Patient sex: M
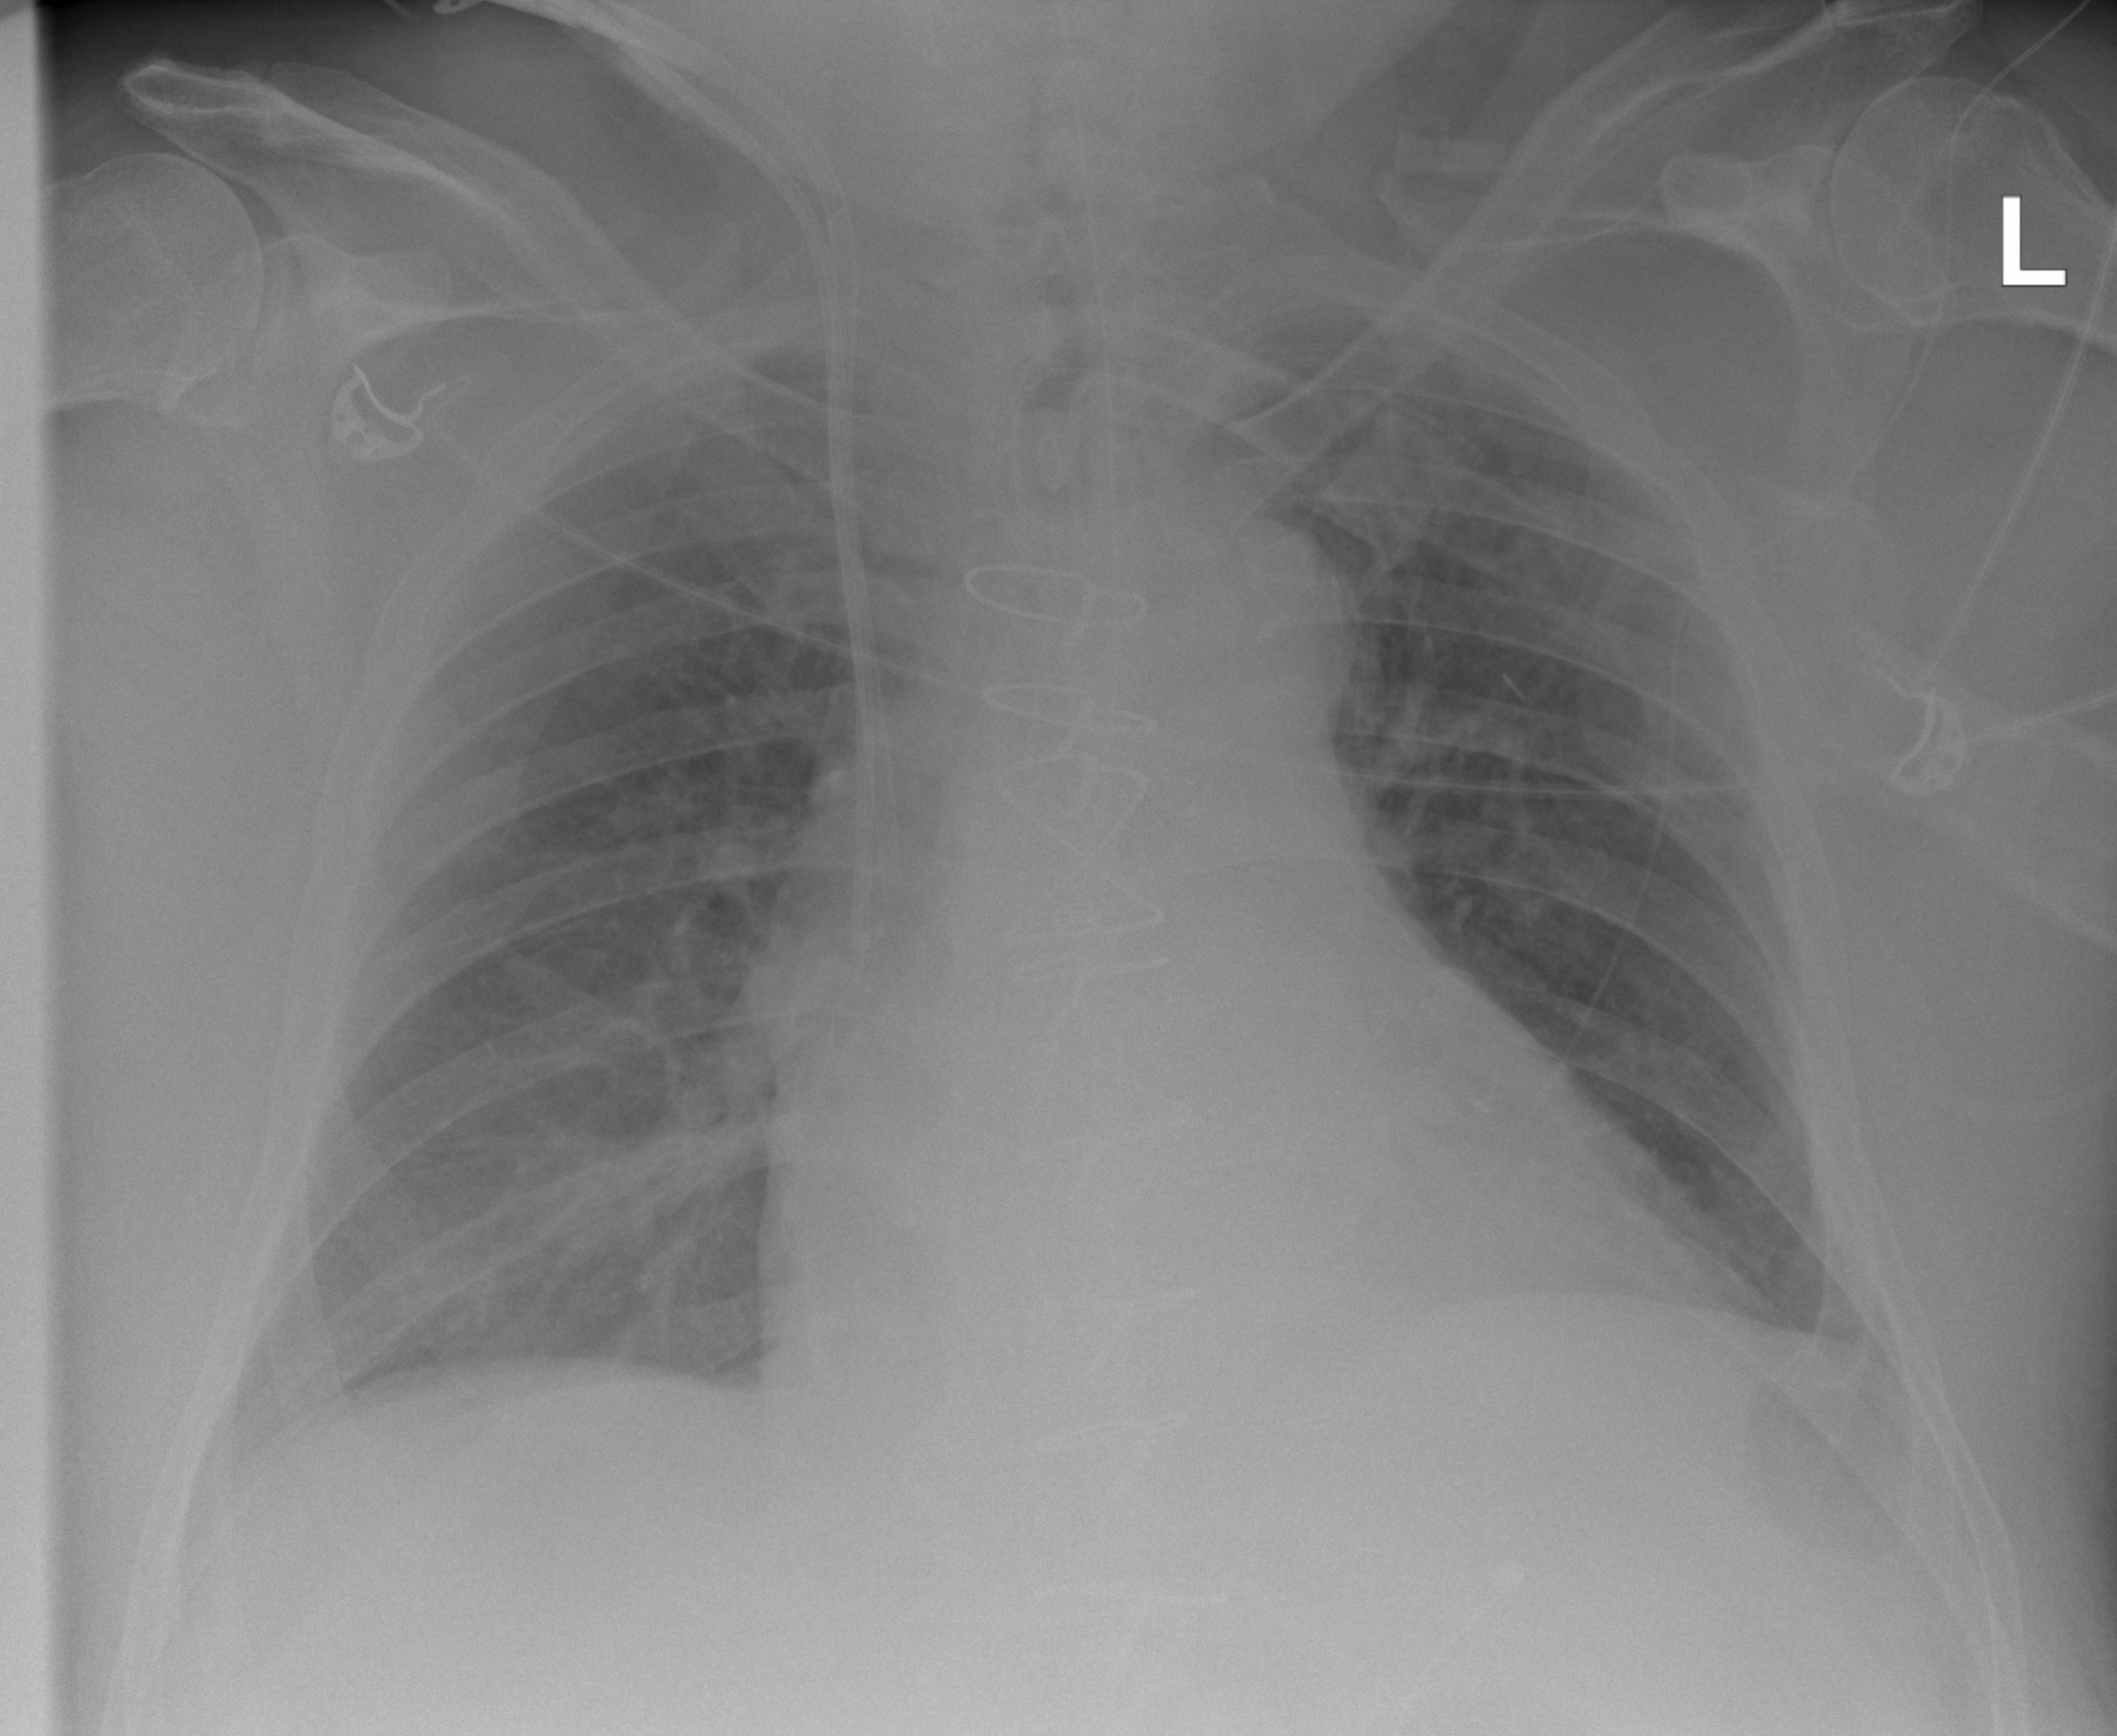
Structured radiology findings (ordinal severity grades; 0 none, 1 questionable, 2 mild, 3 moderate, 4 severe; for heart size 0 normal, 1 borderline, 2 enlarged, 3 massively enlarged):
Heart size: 2
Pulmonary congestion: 0
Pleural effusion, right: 0
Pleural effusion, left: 1
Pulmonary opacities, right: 1
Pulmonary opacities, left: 0
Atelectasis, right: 0
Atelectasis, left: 0